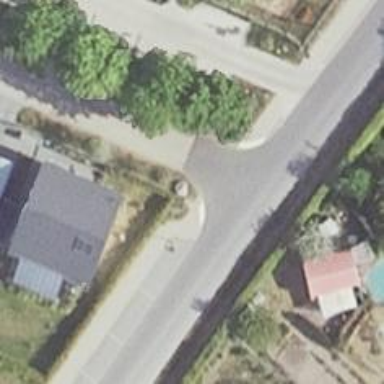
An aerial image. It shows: Asphalt road in residential area.